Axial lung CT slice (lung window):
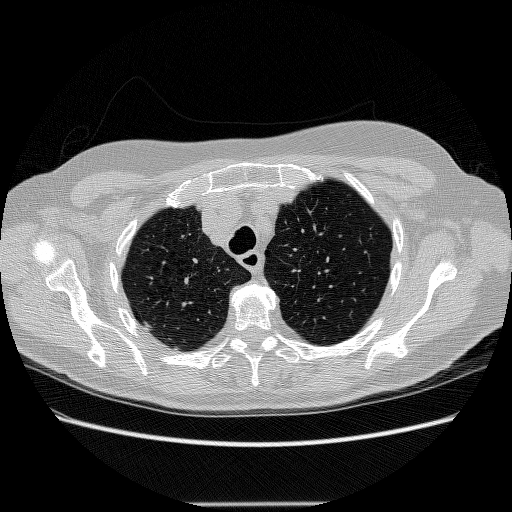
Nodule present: no